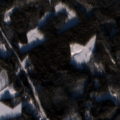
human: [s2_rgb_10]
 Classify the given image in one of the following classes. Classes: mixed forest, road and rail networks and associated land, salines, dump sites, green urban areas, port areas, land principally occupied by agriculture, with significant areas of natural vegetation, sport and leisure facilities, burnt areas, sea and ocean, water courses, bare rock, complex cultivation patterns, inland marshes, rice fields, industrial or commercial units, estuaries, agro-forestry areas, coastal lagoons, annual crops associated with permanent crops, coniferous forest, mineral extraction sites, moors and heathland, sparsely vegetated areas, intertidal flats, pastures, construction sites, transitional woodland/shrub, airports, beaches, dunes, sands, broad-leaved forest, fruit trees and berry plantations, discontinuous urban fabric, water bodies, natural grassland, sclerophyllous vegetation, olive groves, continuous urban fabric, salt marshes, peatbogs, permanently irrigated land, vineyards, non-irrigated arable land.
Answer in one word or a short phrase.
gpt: discontinuous urban fabric, non-irrigated arable land, coniferous forest, mixed forest, transitional woodland/shrub